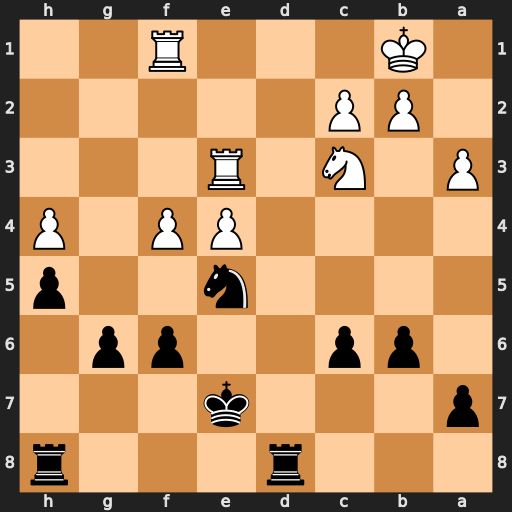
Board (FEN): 3r3r/p3k3/1pp2pp1/4n2p/4PP1P/P1N1R3/1PP5/1K3R2
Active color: b
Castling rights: -
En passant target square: -
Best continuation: Nc4 Re2 Nd2+ Rxd2 Rxd2